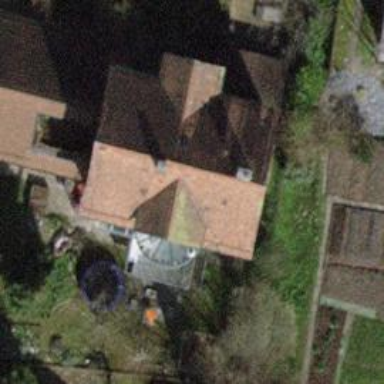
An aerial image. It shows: Detached building.